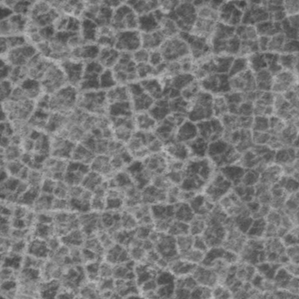
Label: frost